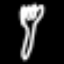
Label: fork